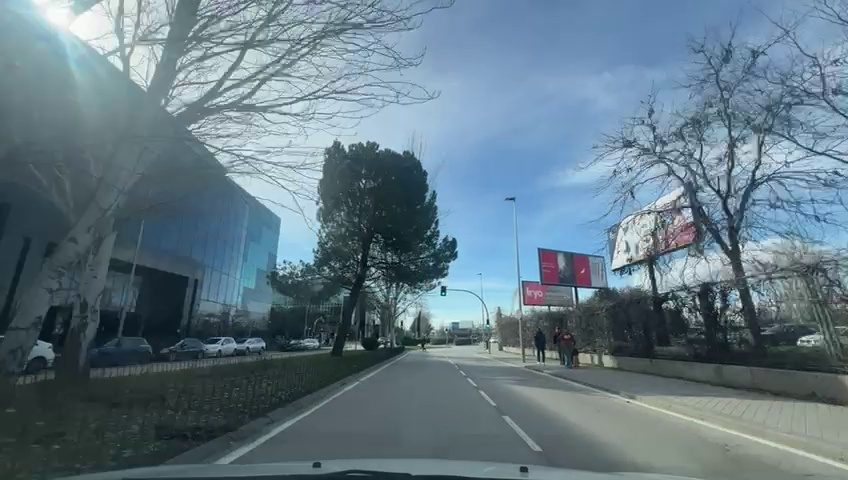
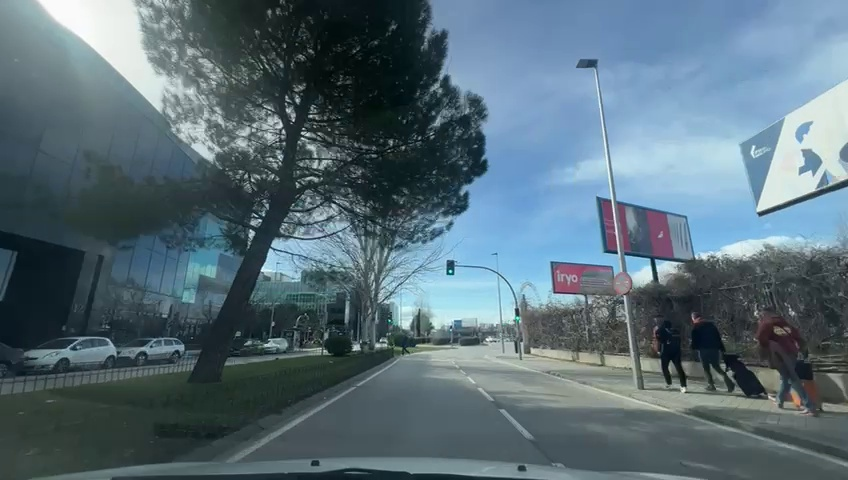
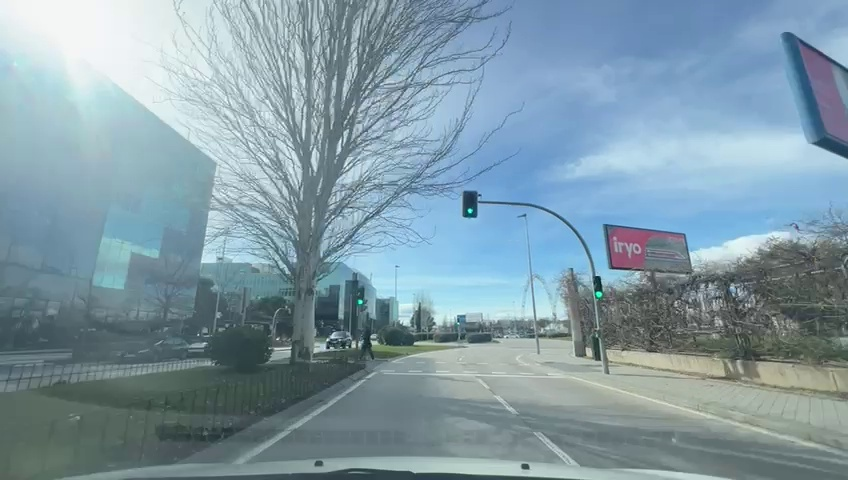
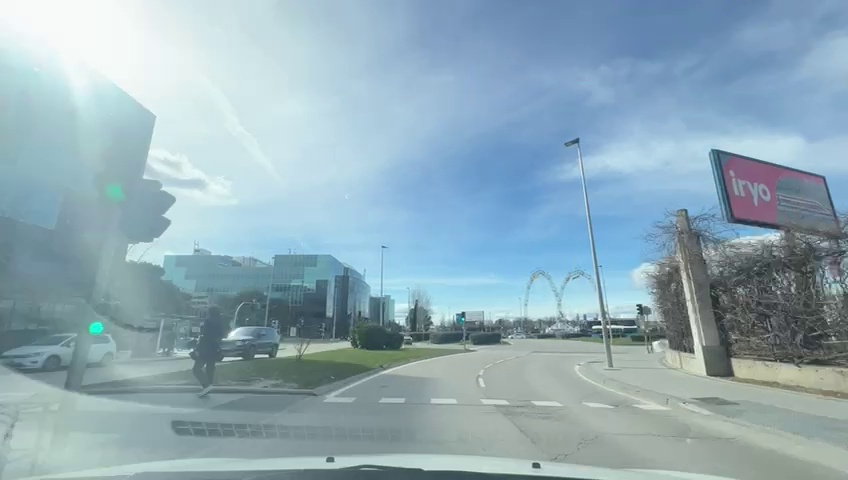
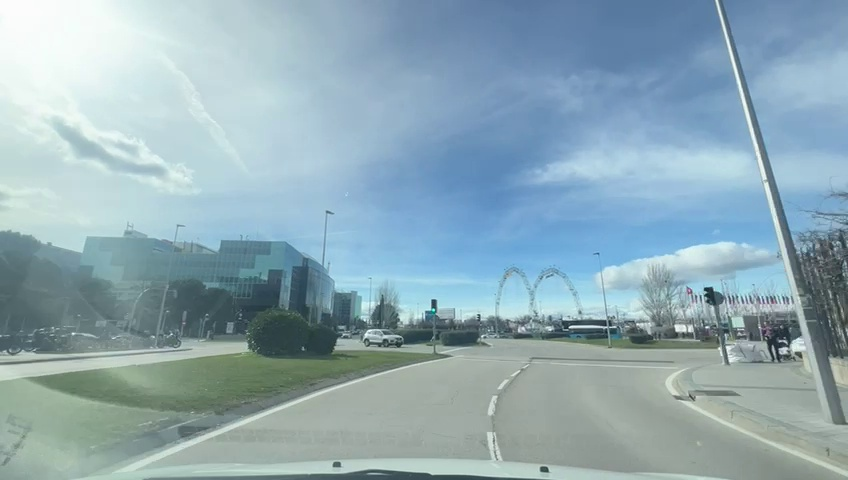
Situation: empty
Question: Is there an intersection ahead in the ego direction of travel?
Answer: No
Reasoning: The ego vehicle is passing by a crosswalk that a pedestrian has recently crossed. The pedestrian is still in the sidewalk but is not in front of the ego vehicle

Situation: empty
Question: Do lane markings remain continuous through the intersection in the ego lane?
Answer: No
Reasoning: There is a crosswalk in the road, so there is a section were the ego lane stops being visible and after the crosswalk is visible again

Situation: empty
Question: Is there a visible gap or discontinuity in the ego lane markings?
Answer: Yes
Reasoning: There is a gap because there is a crosswalk

Situation: empty
Question: Do lane markings from two different lanes converge into a single lane?
Answer: No
Reasoning: The 2 lanes stay parallel all through out the images